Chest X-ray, PA view. Patient: 35 years old, sex M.
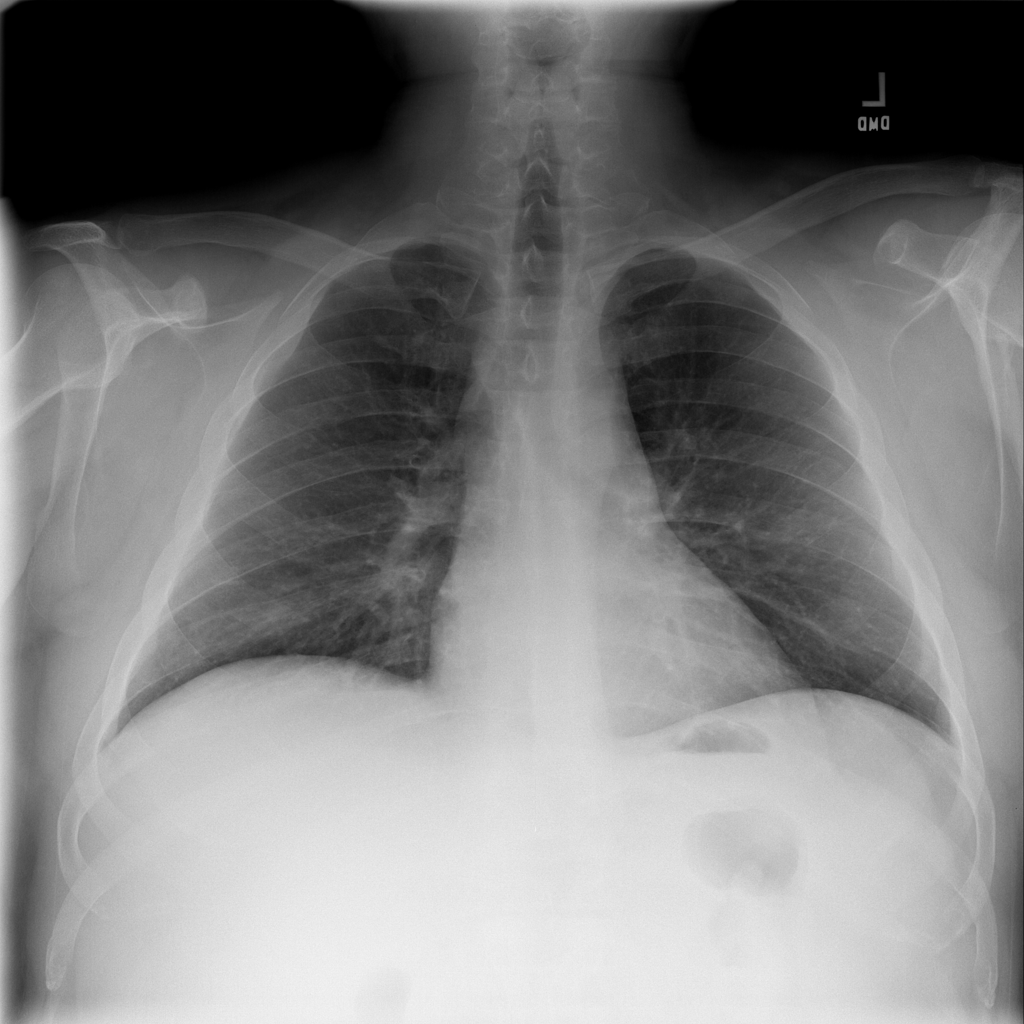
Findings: No Finding